Current action and preconditions to check: trajectory_clear

Your task: For each precondition in the list above, predict whether it will hold at this action.

Consider the current scene as observed from the mobile robot's camera, and analyze the predicted future states of all dynamic agents (e.g., people, animals, vehicles, or any moving entities) within the NEXT SECOND.

IMPORTANT: Only answer "very likely" if you are absolutely certain—based on strong, clear evidence—that a dynamic agent will violate the precondition in the predicted future state. Do NOT answer "very likely" for unlikely, ambiguous, or low-probability risks.

Ask yourself for each precondition: Is there a high probability, with clear and convincing evidence, that the predicted future states of any dynamic agent will interfere with the predicted future state of the currently executing action within the NEXT SECOND, causing that precondition to fail?

Assess the risk level based on these predictions. Use "likely" or "very likely" if motions create a clear risk of interference.

Use "neutral" or "improbable" if agents are nearby but their predicted paths are clearly diverging or non-conflicting.

Failure Risk Categories: "very improbable", "improbable", "neutral", "likely", "very likely"

Answer Format: Output ONLY the probability_of_failure value from these categories: "very improbable", "improbable", "neutral", "likely", "very likely"

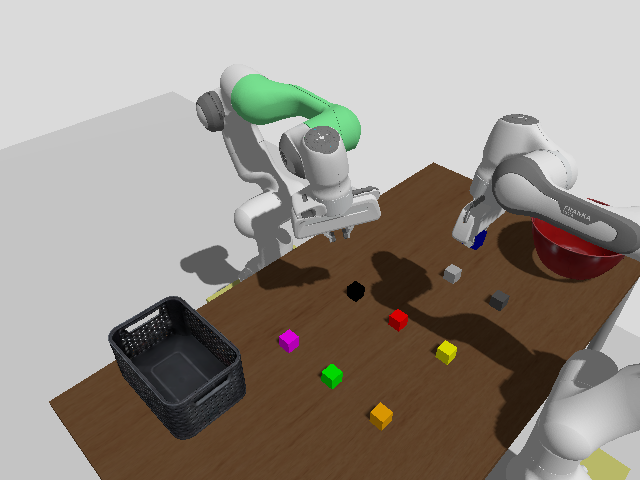

Answer: very improbable